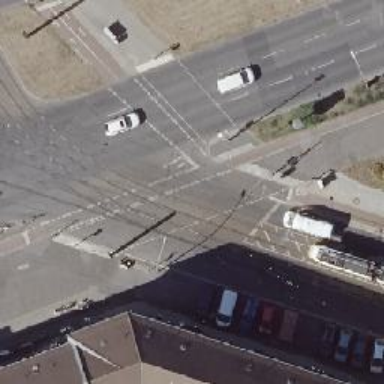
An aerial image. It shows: Crossing with traffic signals.